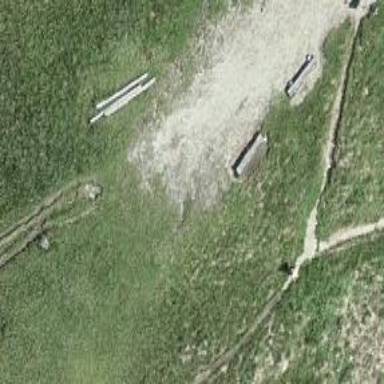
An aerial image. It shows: Bench for seating.